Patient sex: M
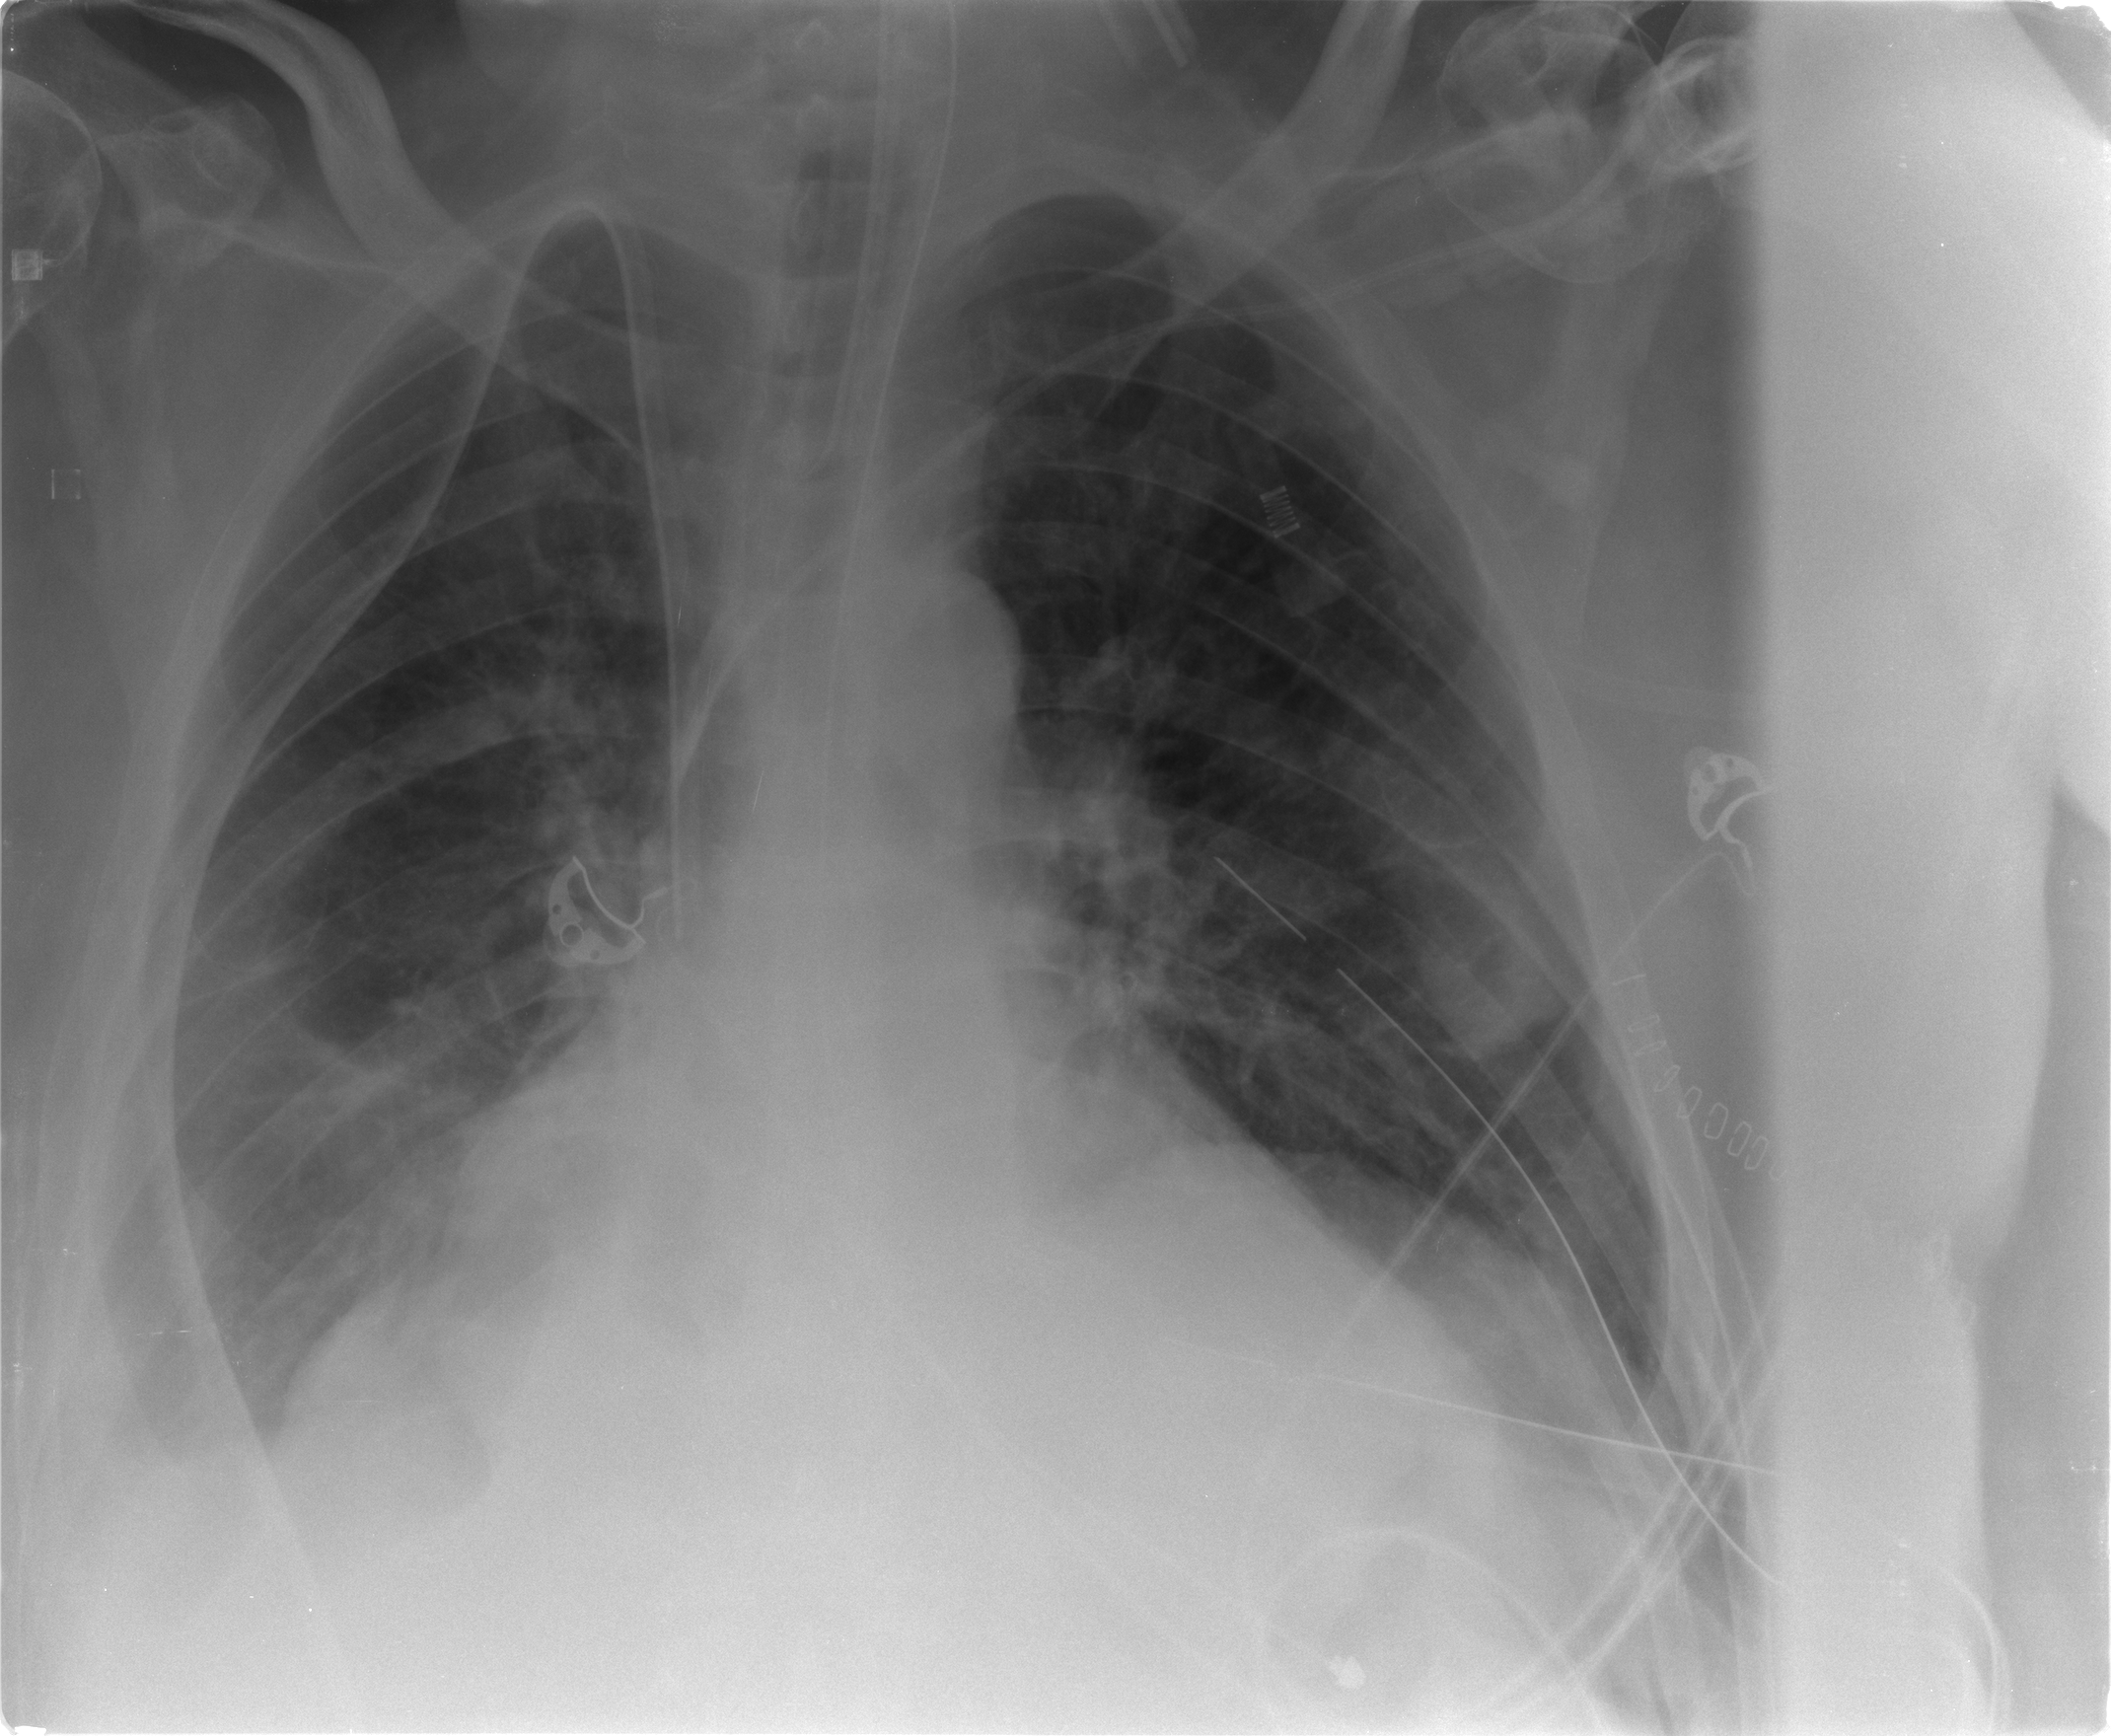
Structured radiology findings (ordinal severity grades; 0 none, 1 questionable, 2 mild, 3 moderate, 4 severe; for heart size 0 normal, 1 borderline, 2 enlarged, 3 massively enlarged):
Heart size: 0
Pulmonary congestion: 2
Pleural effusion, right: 3
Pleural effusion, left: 0
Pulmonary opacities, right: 1
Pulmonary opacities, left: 1
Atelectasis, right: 2
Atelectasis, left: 2